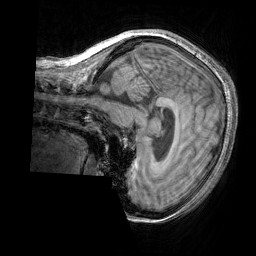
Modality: T1w
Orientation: sagittal